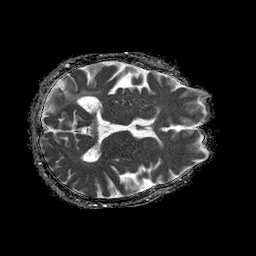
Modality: ADC
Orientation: axial
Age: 56
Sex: female
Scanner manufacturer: philips
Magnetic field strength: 1.5 T
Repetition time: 4.6 s
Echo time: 0.08521 s